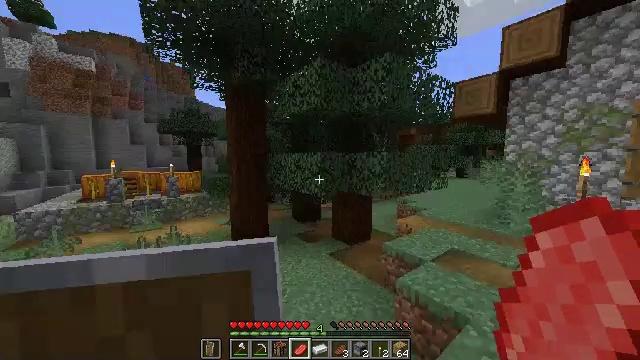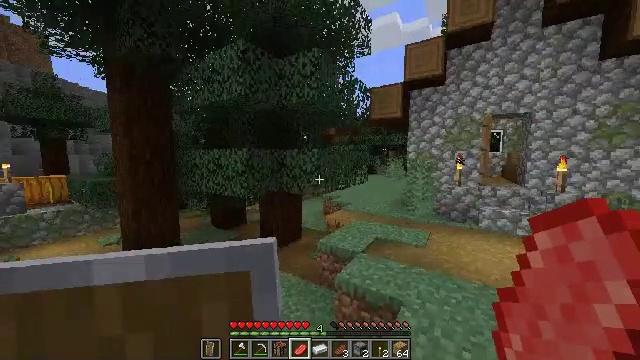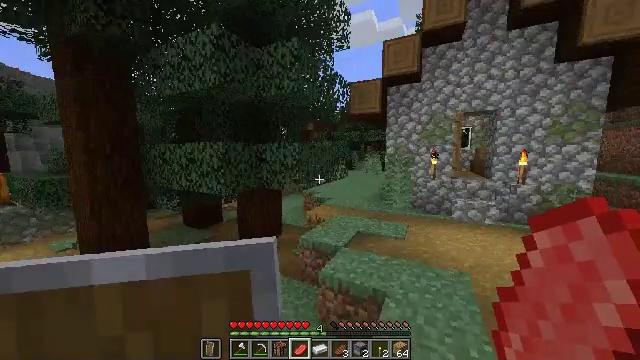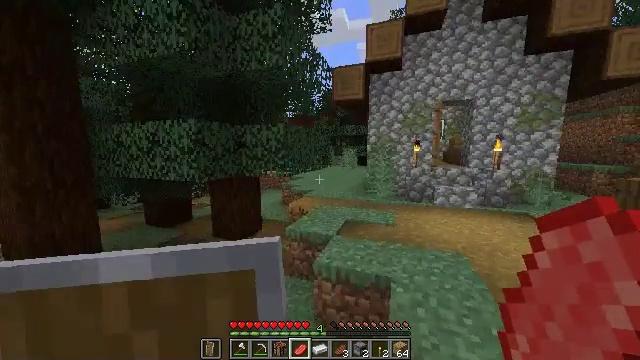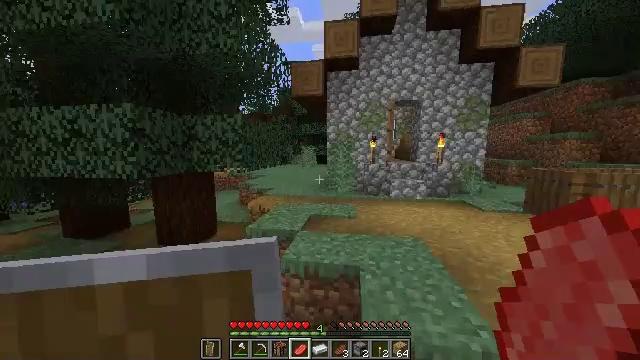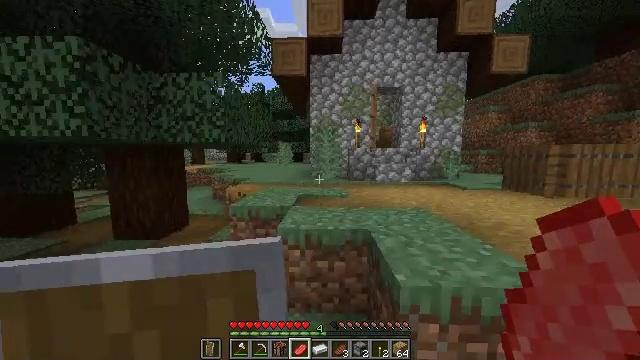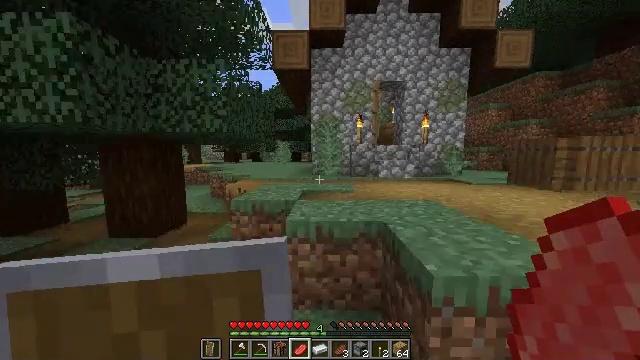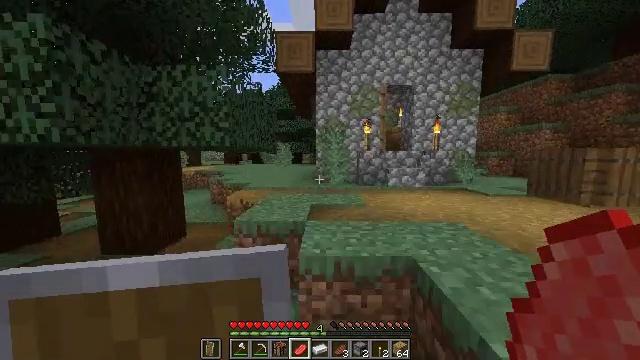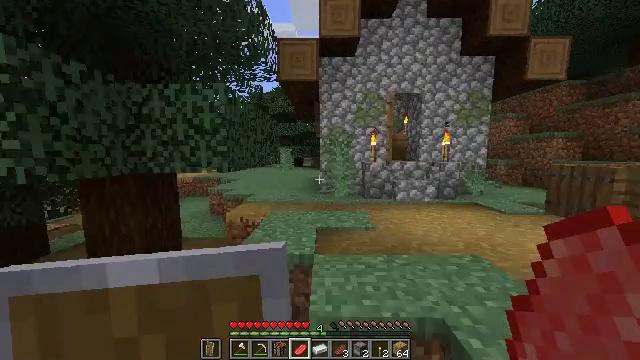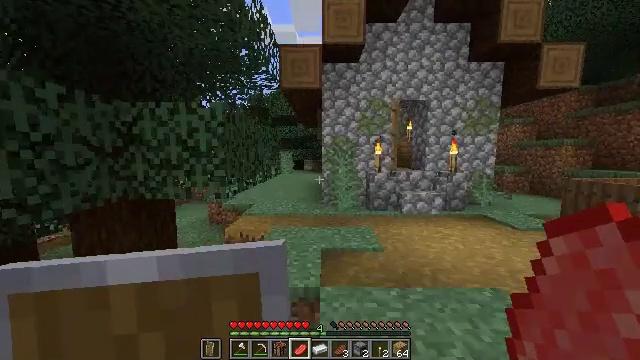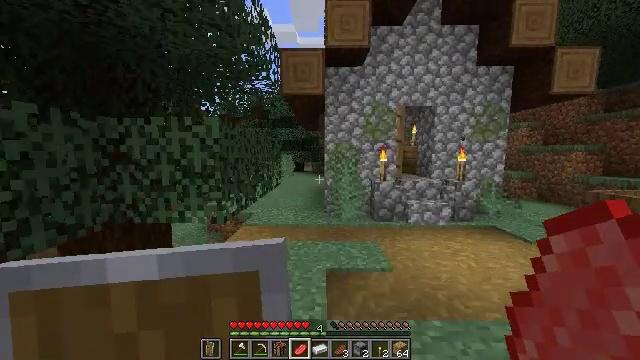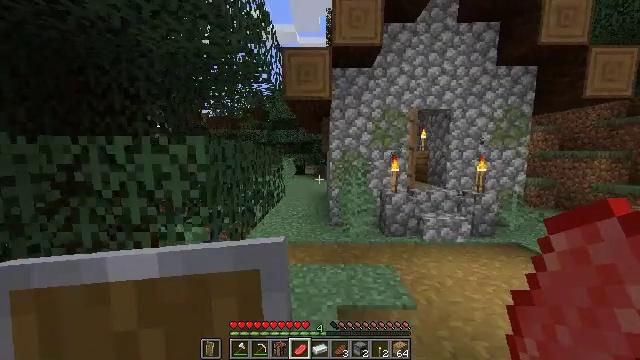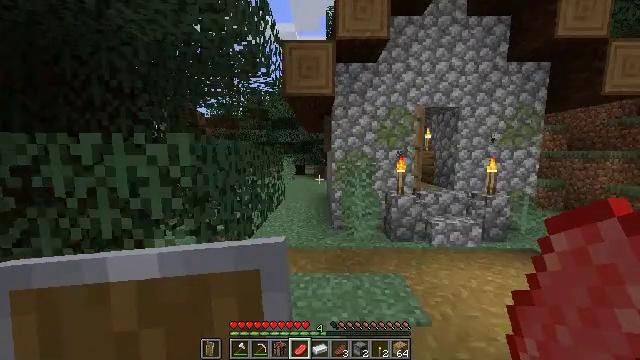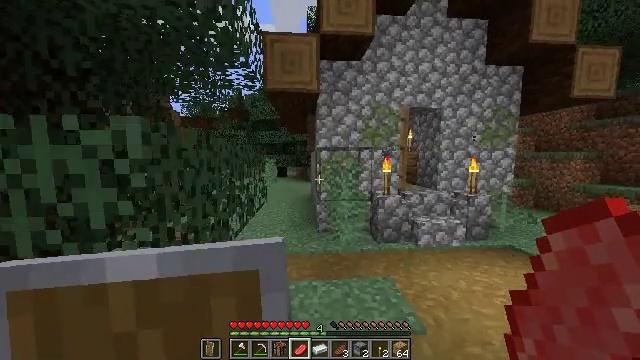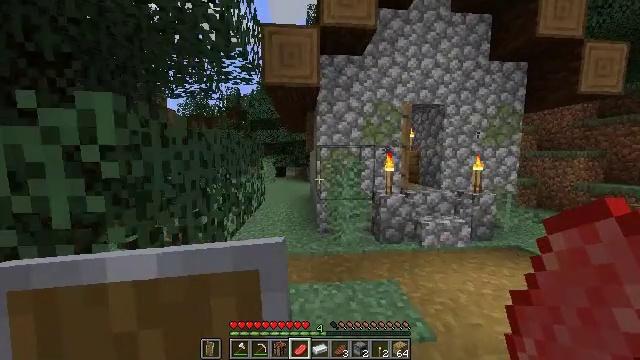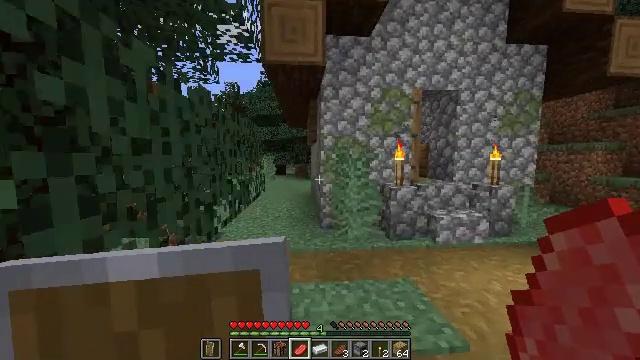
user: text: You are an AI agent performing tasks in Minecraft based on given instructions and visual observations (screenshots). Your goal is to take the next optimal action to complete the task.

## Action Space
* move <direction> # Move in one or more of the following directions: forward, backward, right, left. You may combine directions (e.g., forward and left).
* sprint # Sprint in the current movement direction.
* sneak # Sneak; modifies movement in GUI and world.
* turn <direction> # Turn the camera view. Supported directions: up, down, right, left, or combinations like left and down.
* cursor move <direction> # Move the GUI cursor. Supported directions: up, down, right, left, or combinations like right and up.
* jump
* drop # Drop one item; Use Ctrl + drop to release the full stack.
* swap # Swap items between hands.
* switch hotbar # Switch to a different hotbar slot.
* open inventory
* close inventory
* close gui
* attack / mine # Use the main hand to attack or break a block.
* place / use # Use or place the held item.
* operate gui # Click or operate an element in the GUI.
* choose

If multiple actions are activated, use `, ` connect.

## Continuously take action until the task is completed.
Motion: motion action
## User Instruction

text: Break the blue bed to move it.
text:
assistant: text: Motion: move forward, sprint, turn right, jump
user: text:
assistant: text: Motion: move forward, sprint, turn right and down, jump
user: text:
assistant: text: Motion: move forward, sprint, turn right, jump
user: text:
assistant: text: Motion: move forward, sprint, turn right, jump
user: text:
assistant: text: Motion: move forward, sprint, turn right, jump
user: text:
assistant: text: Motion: move forward, sprint, jump
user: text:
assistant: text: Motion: move forward, sprint, jump
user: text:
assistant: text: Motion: move forward, sprint, jump
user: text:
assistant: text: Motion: move forward, sprint, jump
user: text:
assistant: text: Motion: move forward, sprint, jump
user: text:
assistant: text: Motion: move forward, sprint, jump
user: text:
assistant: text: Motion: move forward, sprint, jump
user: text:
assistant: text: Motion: move forward, sprint, turn right, jump
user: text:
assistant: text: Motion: move forward, sprint, jump
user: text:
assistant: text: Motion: move forward, sprint, jump
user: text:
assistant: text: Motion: move forward, sprint, jump
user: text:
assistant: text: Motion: move forward, sprint, jump
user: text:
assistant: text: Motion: move forward, sprint, turn right, jump
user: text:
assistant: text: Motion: move forward, sprint, turn right and down, jump
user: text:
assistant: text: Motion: move forward, sprint, turn right, jump
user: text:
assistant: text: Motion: move forward, sprint, turn right, jump
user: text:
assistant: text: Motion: move forward, sprint, turn right, jump
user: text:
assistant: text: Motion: move forward, sprint, jump
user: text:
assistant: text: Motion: move forward, sprint, jump
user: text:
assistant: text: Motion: move forward, sprint, jump
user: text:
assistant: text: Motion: move forward, sprint, turn left, jump
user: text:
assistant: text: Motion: move forward, sprint, turn left
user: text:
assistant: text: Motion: move forward, sprint, turn left
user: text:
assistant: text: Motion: move forward, sprint, turn left
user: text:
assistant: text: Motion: move forward, sprint, turn left